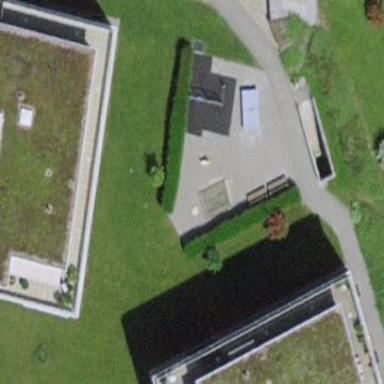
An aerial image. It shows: Playground area for leisure activities on the land.